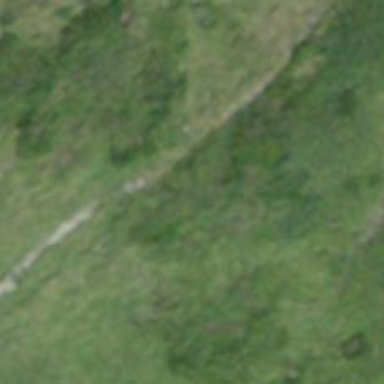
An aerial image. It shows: Path.